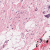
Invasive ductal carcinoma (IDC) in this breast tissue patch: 0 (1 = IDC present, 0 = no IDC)